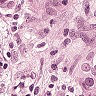
Metastatic tissue present: yes